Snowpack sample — Buffalo Mountain, Silverthorne, Colorado, USA (1/25/25, 10:11 AM MST)
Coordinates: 39.6222, -106.1139
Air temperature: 22 °F
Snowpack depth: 110 cm
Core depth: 30 cm
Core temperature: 42.8 °F
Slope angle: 12°, slope face: 102°
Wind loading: high
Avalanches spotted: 0
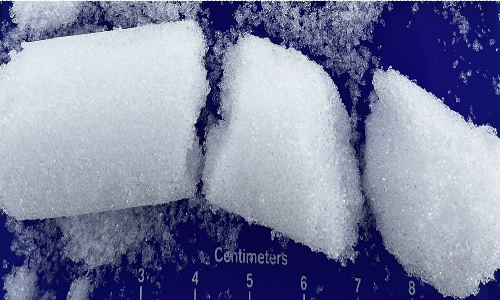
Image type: core
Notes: No avalanches nearby, collected on the outskirts of a fire break 15 meters from the treeline, on way to Buffalo and Red Mountain